Question: I have create a simple Qt 4 project, and now, I want to make use of CMake as the build system. My project files are as follow:
'''
+-- about.cpp
+-- about.h
+-- about.ui
+-- alldeb_en.ts
+-- alldeb_id.ts
+-- AllDebInstaller.pro
+-- CMakeLists.txt
+-- dialog.cpp
+-- dialog.h
+-- dialog.ui
+-- main.cpp
'''
My CMakeLists.txt file is:
'''
cmake_minimum_required(VERSION 2.8.9)
PROJECT(alldeb-installer)
set(CMAKE_AUTOMOC ON)
FIND_PACKAGE(Qt4 REQUIRED)
INCLUDE(${QT_USE_FILE})
QT4_WRAP_UI(UISrcs dialog.ui about.ui)
#QT4_WRAP_CPP(MOCSrcs dialog.h about.h)
include_directories(${CMAKE_CURRENT_SOURCE_DIR} ${CMAKE_CURRENT_BINARY_DIR})
ADD_EXECUTABLE(alldeb-installer main.cpp dialog.cpp about.cpp ${MOCSrcs} ${UISrcs})
TARGET_LINK_LIBRARIES(alldeb-installer ${QT_LIBRARIES})
ADD_LIBRARY(terjemah ${sources}
${UISrcs})
qt4_create_translation(qm_files
${terjemah_SRCS} alldeb_en.ts alldeb_id.ts
)
install(TARGETS alldeb-installer DESTINATION bin)
'''
But something still messed. I don't know what's wrong with about.cpp.
the 'error: stray '
nn' in program' appear many times.
here is the screenshot:

image: <URL>
Please someone explain it. Thanks.
oh, it's surprising and embarassing, I've found that about.cpp contains many unknown characters.
here is the screenshot:
image: <URL>
it must be because the wrong CMakeLists.txt configuration before.
but actually about.cpp only contains:
'''
#include "about.h"
#include "ui_about.h"
About::About(QWidget *parent) :
QDialog(parent),
ui(new Ui::About)
{
ui->setupUi(this);
}
About::~About()
{
delete ui;
}
'''
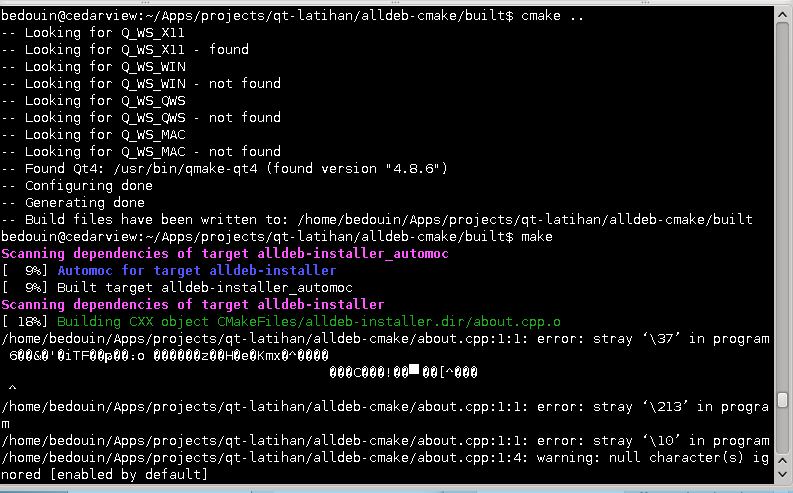
Answer: This is not a cmake issue, but corruption with your 'about.cpp' file. It has got stray characters for one reason or another. The solution is "uncorrupt it", and then it will work with the same cmake file.